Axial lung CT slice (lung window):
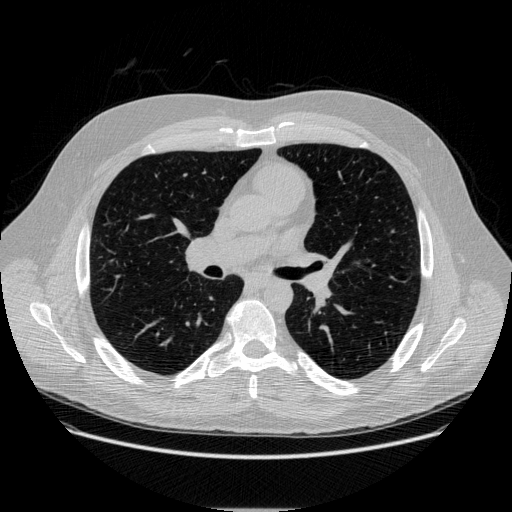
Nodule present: no